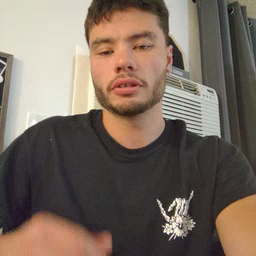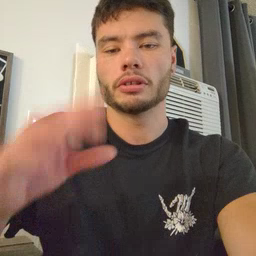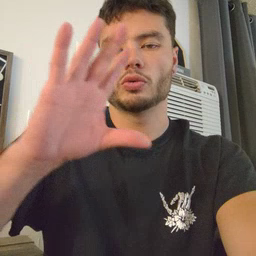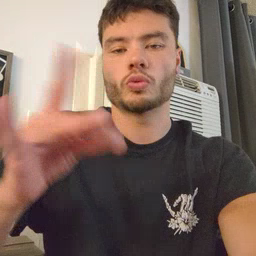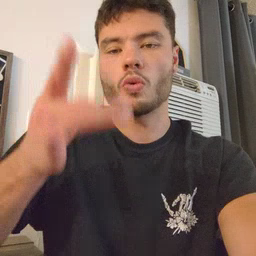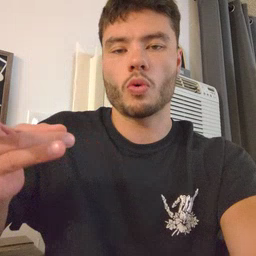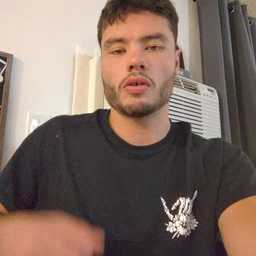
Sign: story